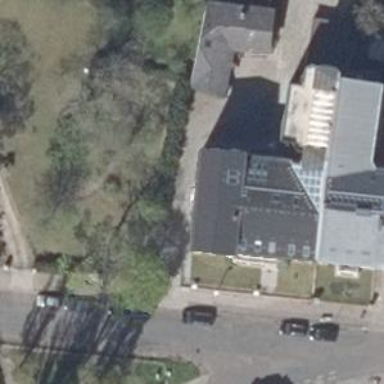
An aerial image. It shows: Building with ridged roof.